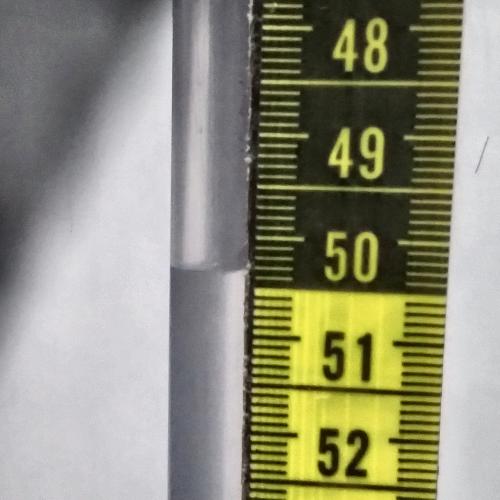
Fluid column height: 50.3 cm